The image shows the envelope spectrum of a rolling-element bearing's vibration signal, with the characteristic fault frequencies (BPFO outer race, BPFI inner race, BSF ball, FTF cage) marked as reference lines. Diagnose the bearing from this image, choosing from: normal, inner_race, outer_race, ball.
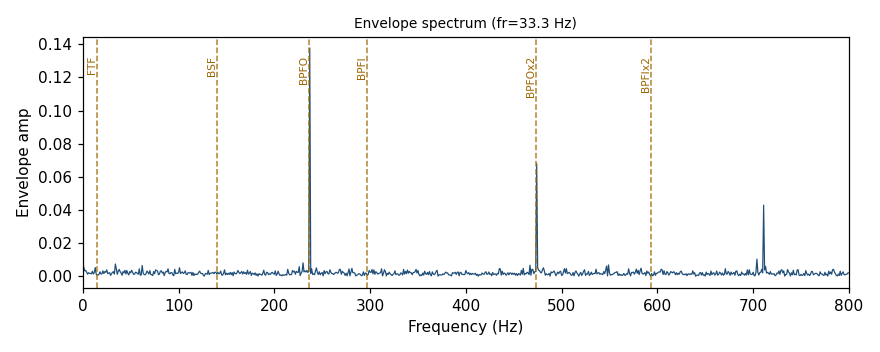
Answer: outer_race